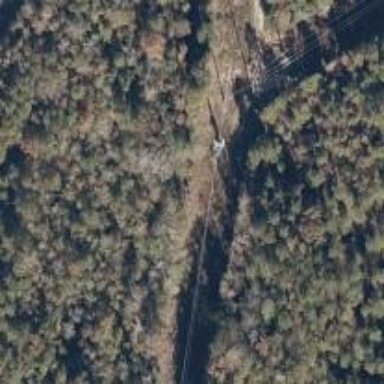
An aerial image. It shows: Power pole.